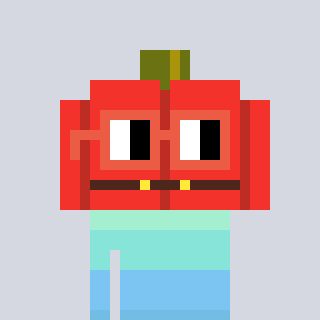
a pixel art character with square orange glasses, a pumpkin-shaped head and a grayscale-colored body on a cool background